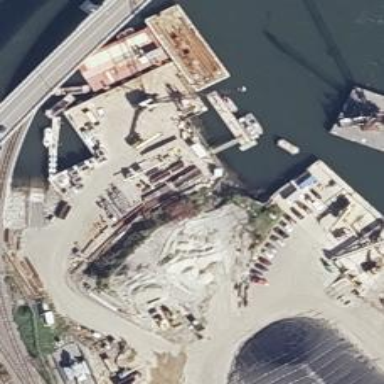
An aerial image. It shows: Man-made pier.